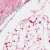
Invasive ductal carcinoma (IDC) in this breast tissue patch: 0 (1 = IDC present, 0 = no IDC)